Interaction volume radius: 5 \u00c5
Interaction volume height: 20 \u00c5
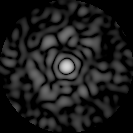
Disorder parameter: 0.8216